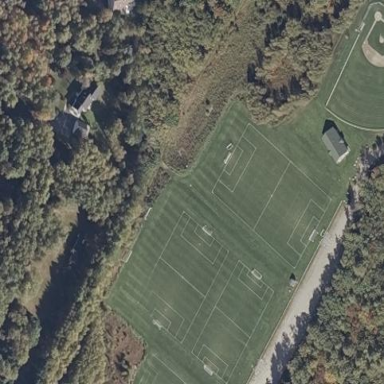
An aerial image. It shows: Soccer pitch with grass surface for leisure land.